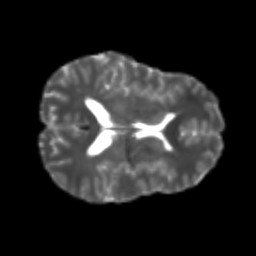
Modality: T2w
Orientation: axial
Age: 22
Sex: female
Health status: healthy
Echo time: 0.074 s